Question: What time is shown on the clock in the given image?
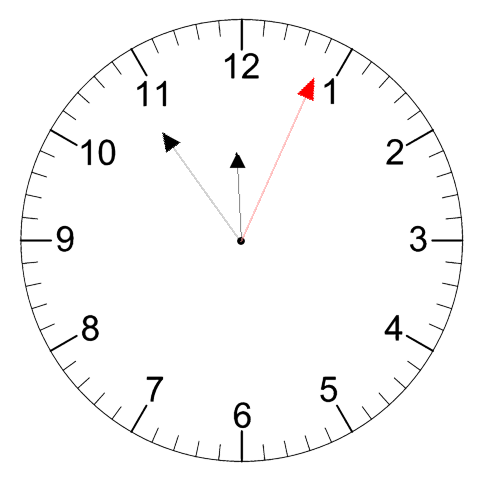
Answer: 11:54:04